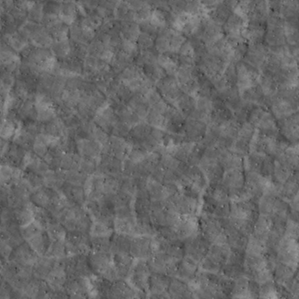
Label: non_frost